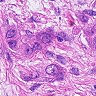
Metastatic tissue present: yes